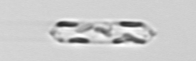
Label: Cerataulina_pelagica